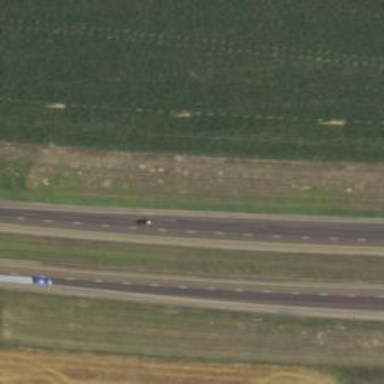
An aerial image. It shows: Road with dash markings.